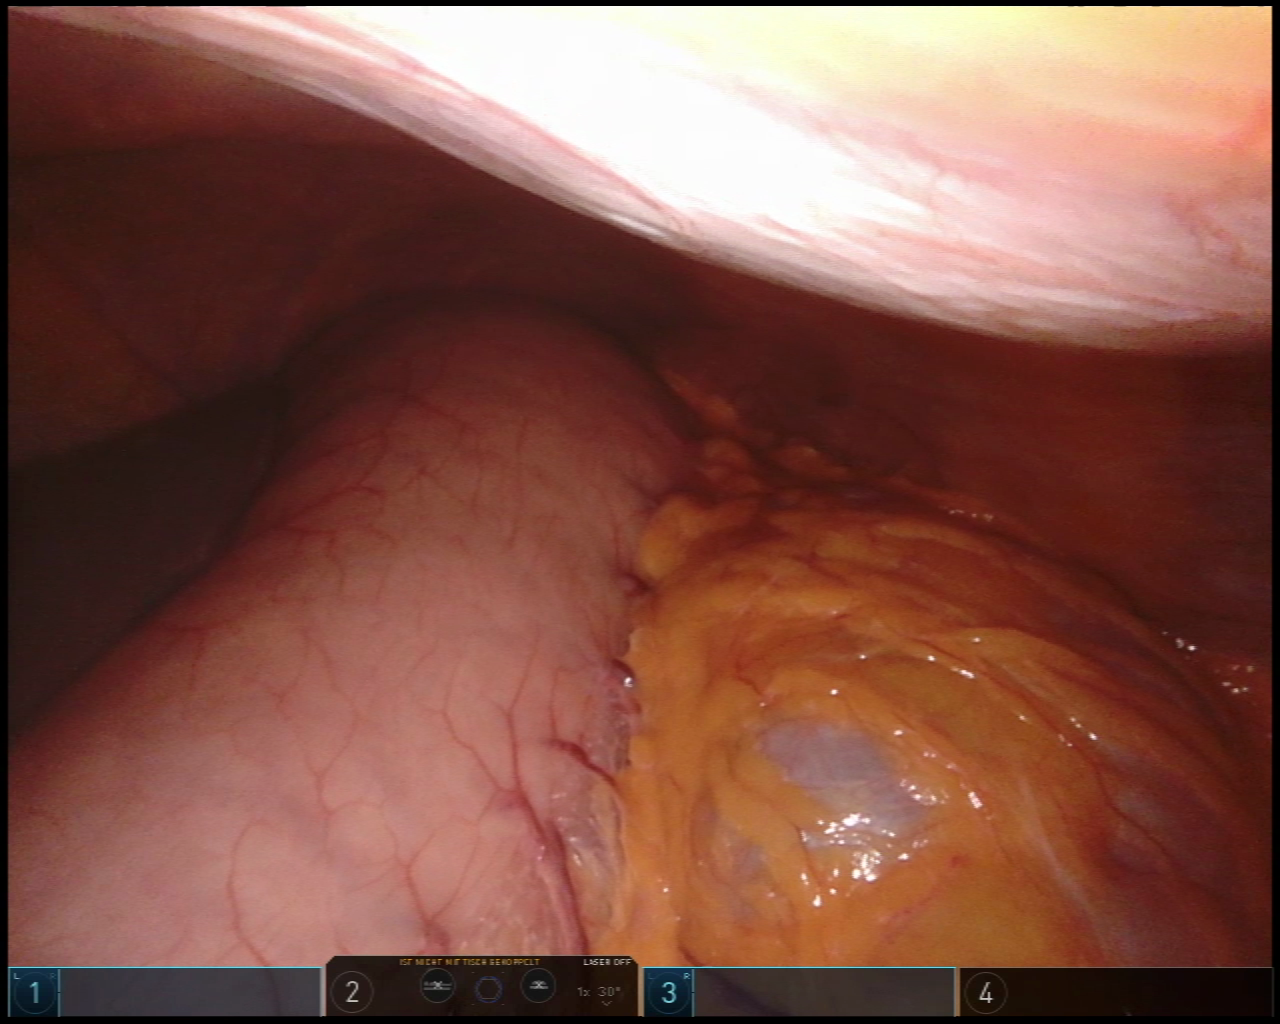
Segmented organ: abdominal_wall
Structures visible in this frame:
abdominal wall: yes
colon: yes
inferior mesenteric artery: no
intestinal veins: no
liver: yes
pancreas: no
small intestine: no
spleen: no
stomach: yes
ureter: no
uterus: no
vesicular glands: no